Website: lowes
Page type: billing-address
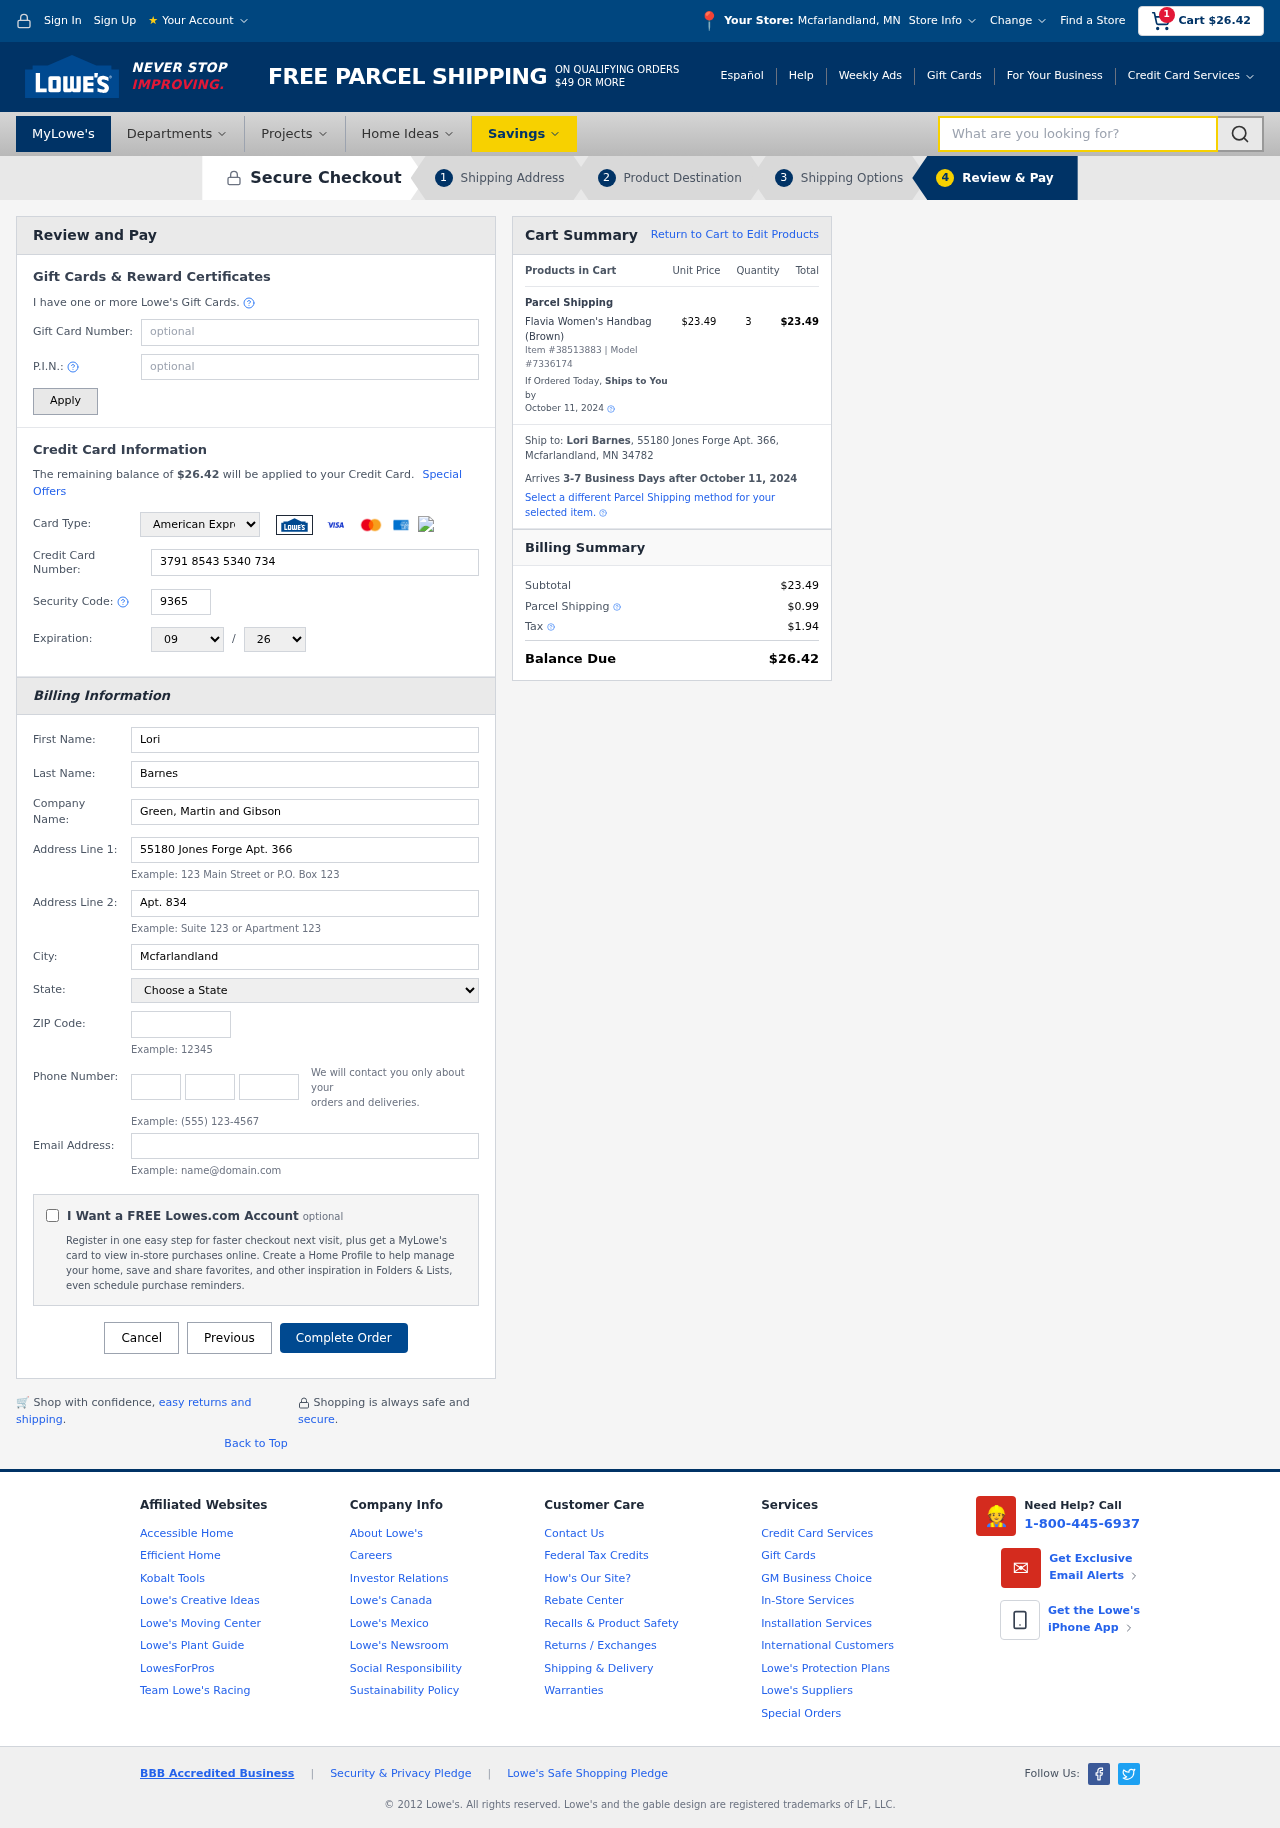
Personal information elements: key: PII_CARD_CVV
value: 9365
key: PII_CARD_EXPIRY_MONTH
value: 09
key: PII_CARD_EXPIRY_YEAR
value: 26
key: PII_CARD_NUMBER
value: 3791 8543 5340 734
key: PII_CARD_TYPE
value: American Express
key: PII_CITY
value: Mcfarlandland
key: PII_CITY_STATE
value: Mcfarlandland, MN
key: PII_COMPANY
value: Green, Martin and Gibson
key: PII_EMAIL
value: loribarnes@yahoo.com
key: PII_FIRSTNAME
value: Lori
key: PII_FULLNAME
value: Lori Barnes
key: PII_LASTNAME
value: Barnes
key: PII_PHONE_AREA
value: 380
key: PII_PHONE_PREFIX
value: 460
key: PII_PHONE_SUFFIX
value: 0813
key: PII_POSTCODE
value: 34782
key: PII_STATE
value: Minnesota
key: PII_STREET
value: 55180 Jones Forge Apt. 366
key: PII_STREET2
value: Apt. 834
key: PII_CITY_STATE_ZIP
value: Mcfarlandland, MN 34782
Product elements: key: PRODUCT1_NAME
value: Flavia Women's Handbag (Brown)
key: PRODUCT1_PRICE
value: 23.49
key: PRODUCT1_QUANTITY
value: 3
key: PRODUCT_ITEM_NUMBER
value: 38513883
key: PRODUCT_MODEL_NUMBER
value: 7336174
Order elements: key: ORDER_SUBTOTAL
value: $26.42
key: ORDER_TOTAL
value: $26.42
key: ORDER_SHIPPING_DATE
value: October 11, 2024
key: ORDER_SUBTOTAL
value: $23.49
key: ORDER_DELIVERY_DATE
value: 3-7 Business Days after October 11, 2024
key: ORDER_SHIPPING_DATE2
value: October 11, 2024
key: ORDER_SUBTOTAL2
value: $23.49
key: ORDER_SHIPPING_COST
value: $0.99
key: ORDER_TAX
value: $1.94
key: ORDER_TOTAL2
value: $26.42
Search elements: key: HEADER_SEARCH
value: What are you looking for?